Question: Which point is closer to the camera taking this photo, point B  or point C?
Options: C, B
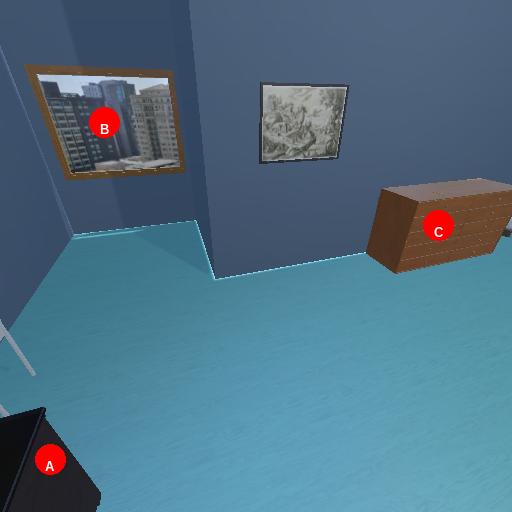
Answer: C